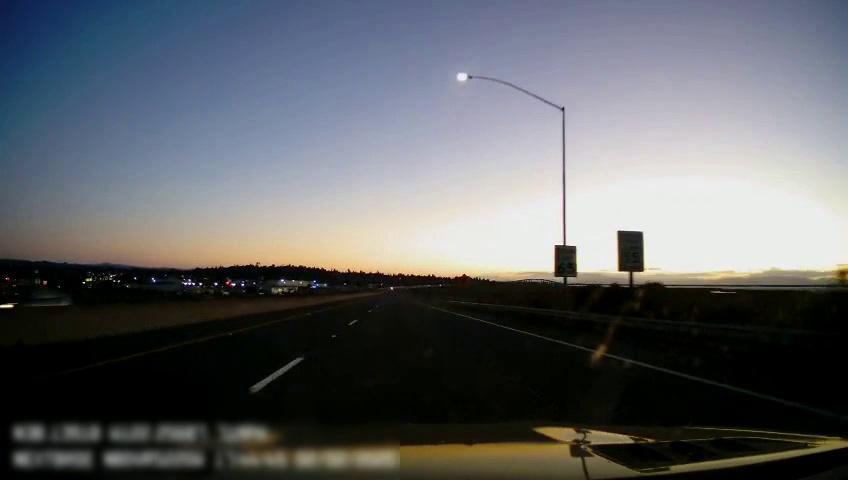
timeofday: Dusk/Dawn/Twilight
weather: Sunny
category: Drivable Space
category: Vehicles | Car
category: Lanes | Current Lane
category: Lanes | Current Lane
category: Lanes | Alternate Lane
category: Traffic | Signs
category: Traffic | Signs
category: Traffic | Signs